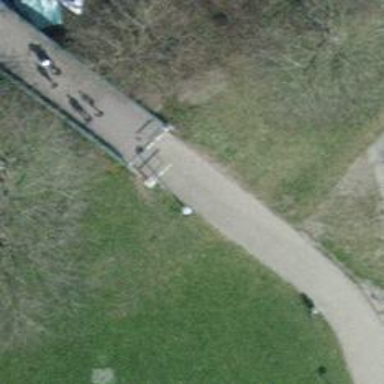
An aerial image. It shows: Double openable cycle barrier.